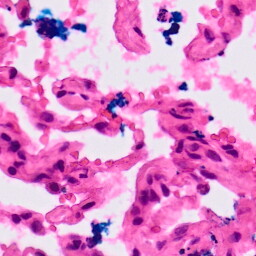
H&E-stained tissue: Lung